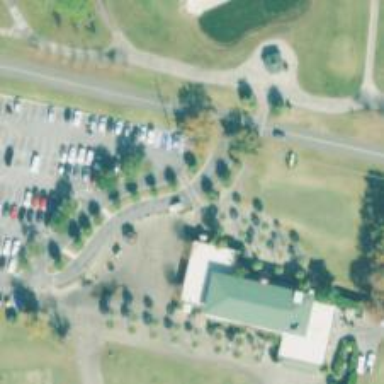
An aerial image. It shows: Service road designated as golf cart path.